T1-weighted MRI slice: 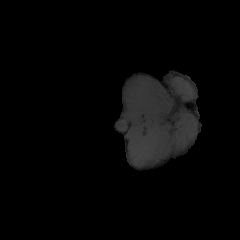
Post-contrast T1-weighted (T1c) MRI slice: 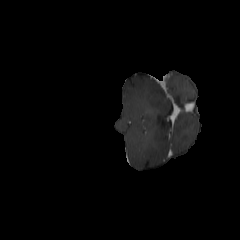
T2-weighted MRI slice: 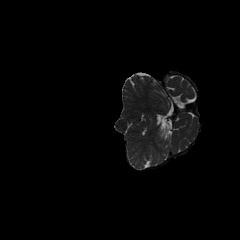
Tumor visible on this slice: no